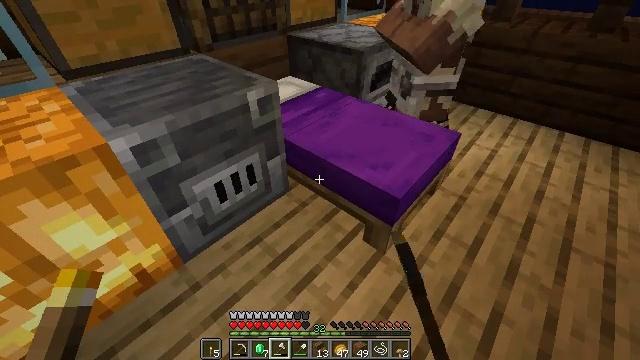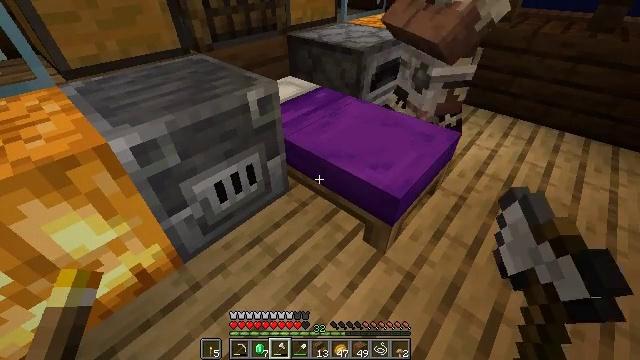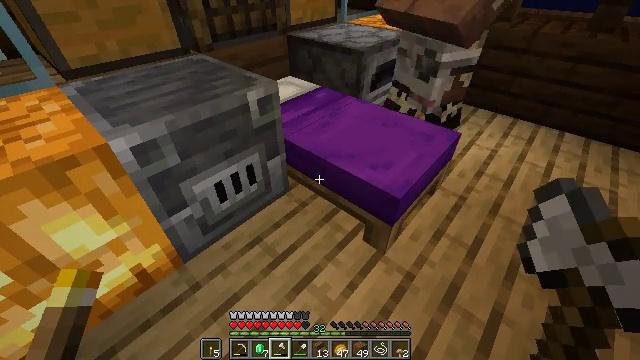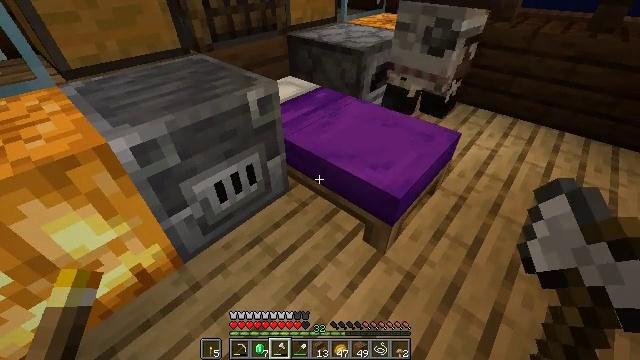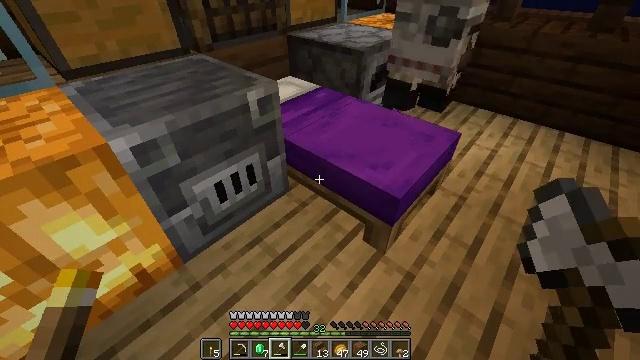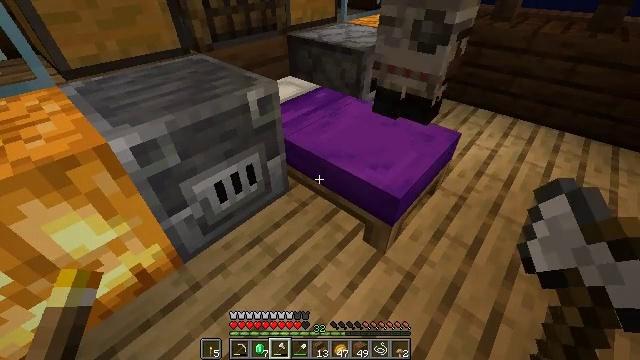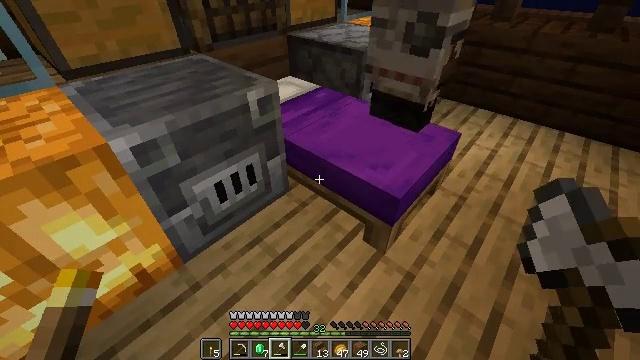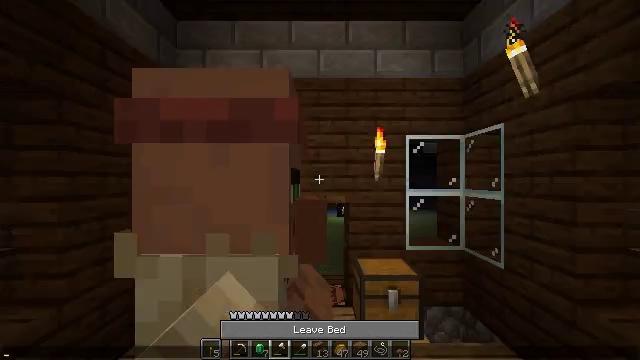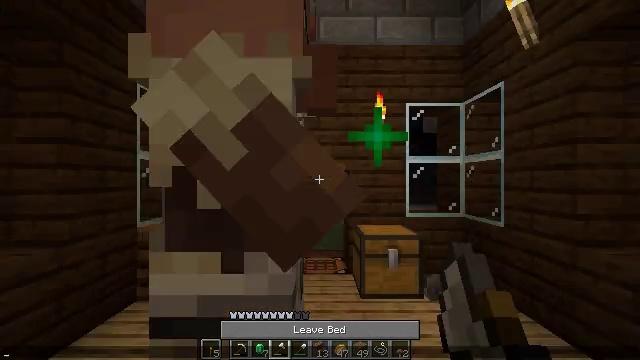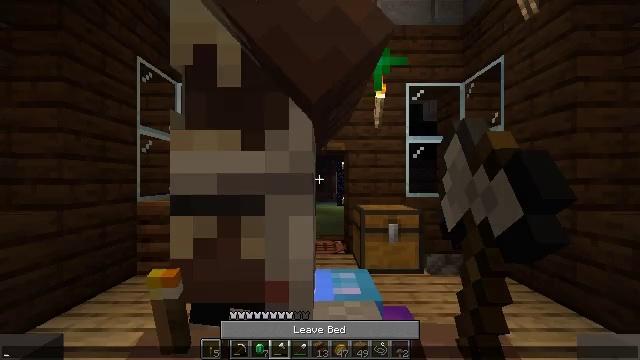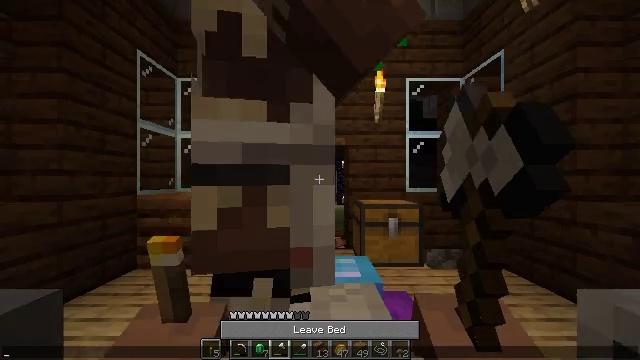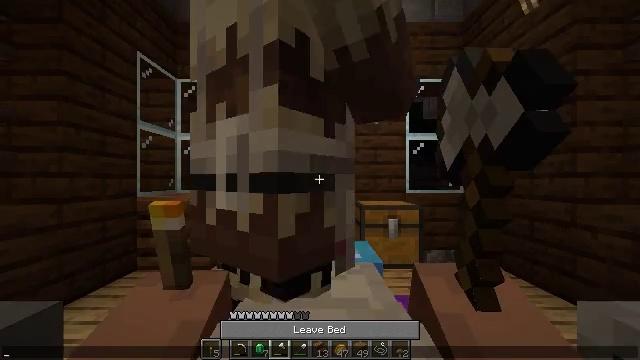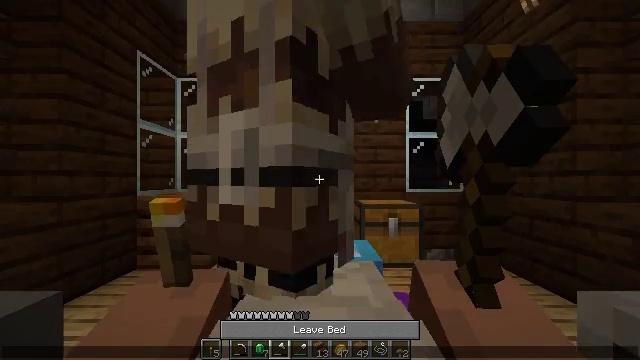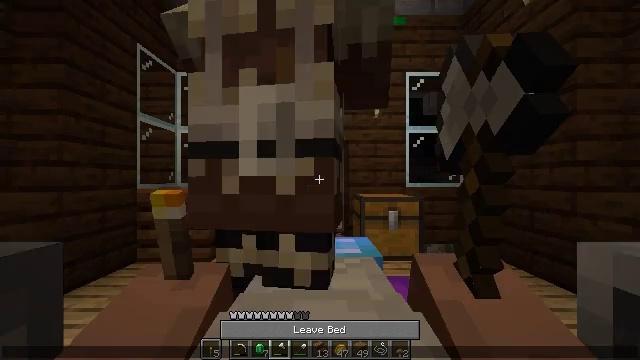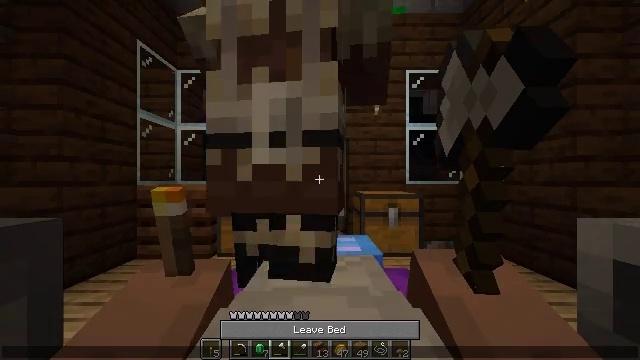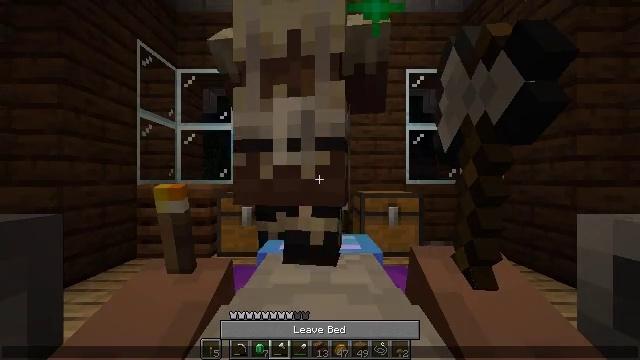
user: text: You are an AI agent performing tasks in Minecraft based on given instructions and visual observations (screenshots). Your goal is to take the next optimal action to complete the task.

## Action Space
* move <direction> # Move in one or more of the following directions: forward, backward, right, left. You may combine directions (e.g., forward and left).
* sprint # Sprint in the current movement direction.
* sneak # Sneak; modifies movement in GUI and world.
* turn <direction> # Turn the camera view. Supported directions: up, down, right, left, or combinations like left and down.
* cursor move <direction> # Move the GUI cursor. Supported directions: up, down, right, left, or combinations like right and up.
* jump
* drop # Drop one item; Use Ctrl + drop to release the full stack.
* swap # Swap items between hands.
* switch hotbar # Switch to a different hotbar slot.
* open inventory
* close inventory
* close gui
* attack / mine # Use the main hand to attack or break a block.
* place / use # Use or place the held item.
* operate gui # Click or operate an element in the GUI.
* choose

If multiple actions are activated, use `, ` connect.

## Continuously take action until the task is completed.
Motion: motion action
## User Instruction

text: Collect the poppy by clicking on it.
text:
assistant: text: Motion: use / place
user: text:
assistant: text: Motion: use / place
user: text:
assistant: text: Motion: no_op
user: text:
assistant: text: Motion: no_op
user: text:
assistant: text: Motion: no_op
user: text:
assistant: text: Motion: no_op
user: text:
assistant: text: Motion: no_op
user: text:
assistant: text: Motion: open gui
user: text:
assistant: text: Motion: no_op
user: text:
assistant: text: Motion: no_op
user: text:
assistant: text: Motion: no_op
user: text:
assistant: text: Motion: no_op
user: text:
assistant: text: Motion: no_op
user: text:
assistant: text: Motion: no_op
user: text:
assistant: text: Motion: no_op
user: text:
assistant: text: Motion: no_op
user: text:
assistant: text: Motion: no_op
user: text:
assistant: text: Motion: no_op
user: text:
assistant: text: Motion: no_op
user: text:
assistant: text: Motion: no_op
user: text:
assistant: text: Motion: no_op
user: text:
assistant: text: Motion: no_op
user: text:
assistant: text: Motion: no_op
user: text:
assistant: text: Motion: no_op
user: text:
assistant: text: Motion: no_op
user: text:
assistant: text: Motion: no_op
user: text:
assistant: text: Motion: no_op
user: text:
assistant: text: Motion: no_op
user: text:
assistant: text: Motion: no_op
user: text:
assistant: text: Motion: no_op